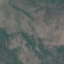
Label: HerbaceousVegetation